Question: '''
$(document).ready(function () {
$("div#banner_content").jContent({ orientation: 'vertical',
easing: "easeOutCirc",
duration: 500,
auto: true,
pause_on_hover: true,
direction: 'next'
});
});
'''
It works fine on another page not using a masterpage
'''
<div id="banner_content">
<big runat="server" id="slides1"></big>
</div>
'''
I am adding my content from c# backend
When i debug in firebug i get this error in the Error console where as i have no such element on my MasterPage

All my scripts are working fine as i have tested the code on another page
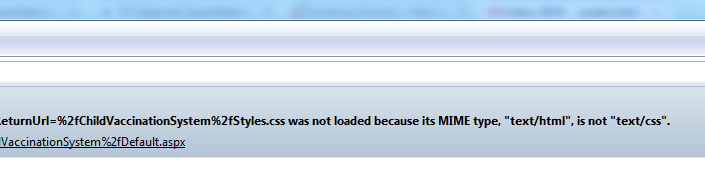
Answer: From what you have described, there may be 2 problems. The CSS error looks like it is probably coming from an authentication issue and is being redirected to a login page. Just from what I can make out form the screen capture you have put in.
The other error, it may be cause from the fact the id of the element you are trying to access is being created server side. So you could do something like the following in your javascript code:
'''
$(document).ready(function () {
$("div#<%=banner_content.ClientID%>").jContent({ orientation: 'vertical',
easing: "easeOutCirc",
duration: 500,
auto: true,
pause_on_hover: true,
direction: 'next'
});
});
'''
or you can use Static IDs by defining the ClientIDMode in either your master page, page, or individual controls:
'''
ClientIDMode="Static"
'''